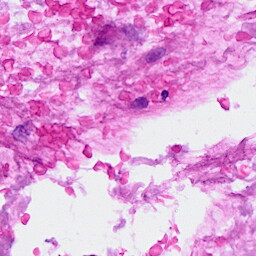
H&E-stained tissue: Breast